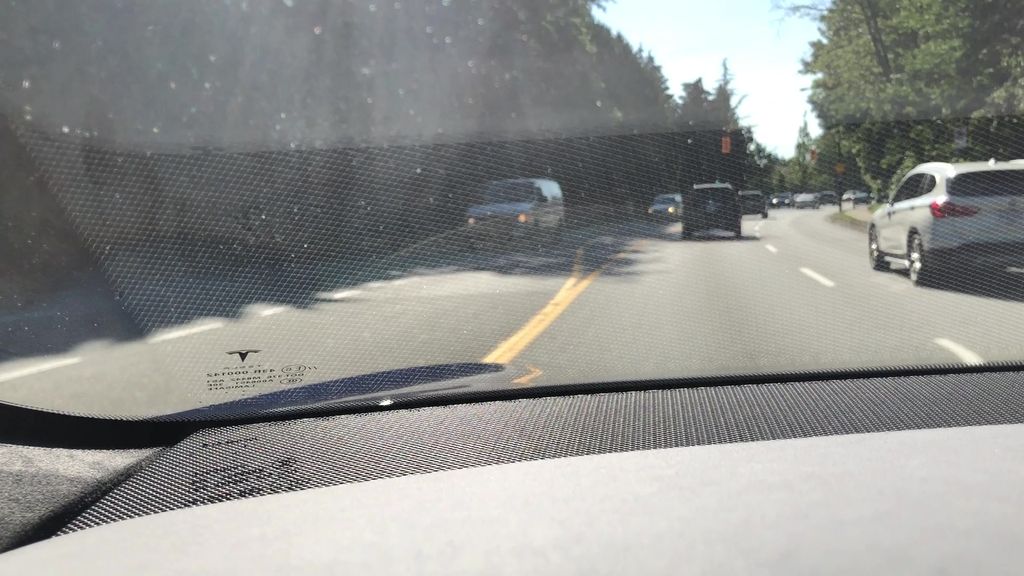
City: vancouver